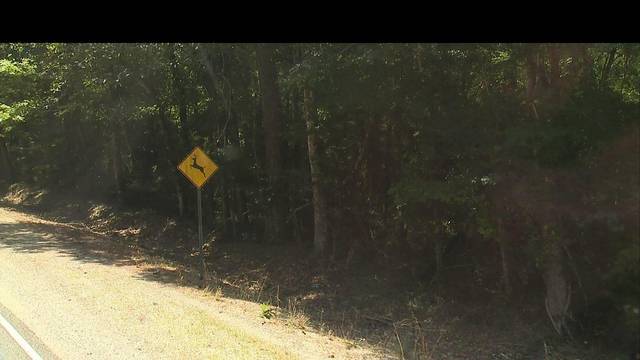
Region: United States
Coordinates: 30.348, -90.03